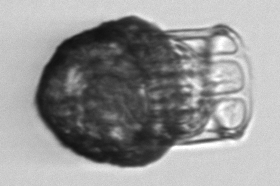
Label: Dictyocysta